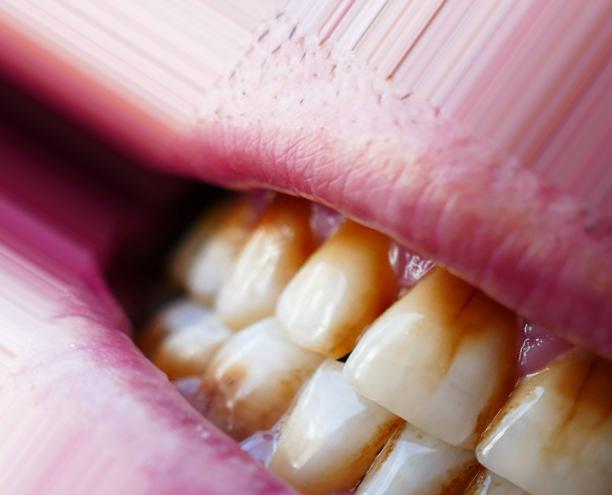
Condition: Tooth Discoloration